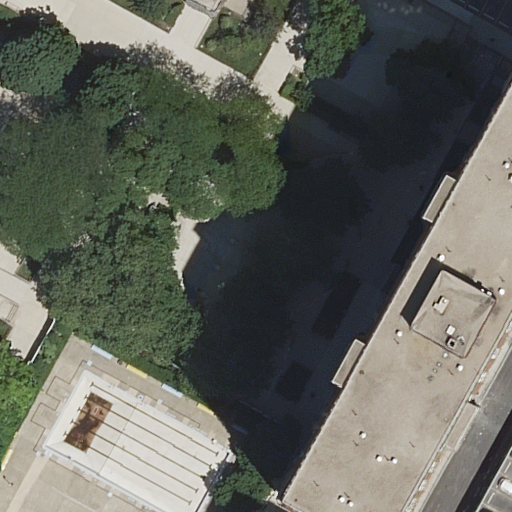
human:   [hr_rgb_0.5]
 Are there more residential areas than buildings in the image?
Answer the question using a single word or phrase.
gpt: no

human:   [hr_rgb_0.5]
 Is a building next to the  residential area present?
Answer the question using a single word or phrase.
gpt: yes

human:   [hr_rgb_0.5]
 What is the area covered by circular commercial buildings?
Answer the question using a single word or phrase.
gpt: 0m2

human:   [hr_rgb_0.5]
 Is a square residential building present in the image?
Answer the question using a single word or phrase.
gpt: no

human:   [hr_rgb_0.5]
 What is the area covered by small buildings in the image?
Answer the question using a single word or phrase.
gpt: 61m2

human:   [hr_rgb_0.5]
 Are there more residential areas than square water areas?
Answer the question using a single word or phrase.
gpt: yes

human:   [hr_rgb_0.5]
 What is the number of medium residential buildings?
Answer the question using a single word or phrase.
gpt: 0

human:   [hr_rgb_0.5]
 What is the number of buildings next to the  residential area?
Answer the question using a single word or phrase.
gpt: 3

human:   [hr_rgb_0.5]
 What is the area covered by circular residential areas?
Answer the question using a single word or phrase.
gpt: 0m2

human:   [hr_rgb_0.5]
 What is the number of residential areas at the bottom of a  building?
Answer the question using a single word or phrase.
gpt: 0

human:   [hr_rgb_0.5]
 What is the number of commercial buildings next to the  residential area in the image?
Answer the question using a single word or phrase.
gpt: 0

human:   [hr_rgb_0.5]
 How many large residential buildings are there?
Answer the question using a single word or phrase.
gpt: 1

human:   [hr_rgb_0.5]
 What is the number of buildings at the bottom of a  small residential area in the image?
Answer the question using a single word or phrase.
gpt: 0

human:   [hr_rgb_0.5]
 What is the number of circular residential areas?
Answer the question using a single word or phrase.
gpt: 0

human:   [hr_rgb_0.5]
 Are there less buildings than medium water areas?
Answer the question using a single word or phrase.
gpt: no

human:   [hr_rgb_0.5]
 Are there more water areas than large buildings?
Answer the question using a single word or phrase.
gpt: no

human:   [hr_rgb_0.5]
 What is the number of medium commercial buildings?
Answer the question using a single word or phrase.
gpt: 0

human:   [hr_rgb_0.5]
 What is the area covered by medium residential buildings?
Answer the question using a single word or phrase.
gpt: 0m2

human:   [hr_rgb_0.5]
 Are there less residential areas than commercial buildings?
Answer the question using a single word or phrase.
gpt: no

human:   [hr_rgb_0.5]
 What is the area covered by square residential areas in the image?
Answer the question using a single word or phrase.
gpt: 0m2

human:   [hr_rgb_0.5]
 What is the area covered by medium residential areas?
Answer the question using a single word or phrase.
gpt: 0m2

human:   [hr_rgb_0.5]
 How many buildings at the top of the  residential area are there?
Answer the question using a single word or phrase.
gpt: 1

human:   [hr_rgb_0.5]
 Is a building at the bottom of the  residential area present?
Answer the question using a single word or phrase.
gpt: yes

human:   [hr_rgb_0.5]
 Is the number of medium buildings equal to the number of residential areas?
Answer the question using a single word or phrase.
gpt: no

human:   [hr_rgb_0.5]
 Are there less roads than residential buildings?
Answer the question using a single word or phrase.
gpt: yes

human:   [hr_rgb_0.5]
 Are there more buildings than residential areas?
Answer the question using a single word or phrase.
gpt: yes

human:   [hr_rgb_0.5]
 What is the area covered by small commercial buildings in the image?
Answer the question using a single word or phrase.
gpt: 0m2

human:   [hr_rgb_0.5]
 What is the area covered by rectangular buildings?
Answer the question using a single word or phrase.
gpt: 1663m2

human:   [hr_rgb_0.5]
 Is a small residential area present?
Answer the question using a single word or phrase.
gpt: no

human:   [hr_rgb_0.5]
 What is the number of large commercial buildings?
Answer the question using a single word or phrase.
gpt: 0

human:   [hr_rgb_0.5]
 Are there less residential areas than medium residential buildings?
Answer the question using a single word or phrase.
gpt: no

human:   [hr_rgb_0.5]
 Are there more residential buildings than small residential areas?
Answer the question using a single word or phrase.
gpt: yes

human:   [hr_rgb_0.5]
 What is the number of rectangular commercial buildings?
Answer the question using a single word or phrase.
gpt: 0

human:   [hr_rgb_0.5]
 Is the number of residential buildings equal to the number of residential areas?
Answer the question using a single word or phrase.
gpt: no

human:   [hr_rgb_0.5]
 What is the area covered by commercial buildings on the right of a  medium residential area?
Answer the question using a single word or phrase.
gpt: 0m2

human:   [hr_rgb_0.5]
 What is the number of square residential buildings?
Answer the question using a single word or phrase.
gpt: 0